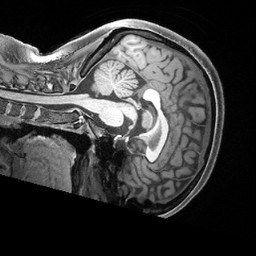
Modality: T1w
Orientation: sagittal
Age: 27
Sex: female
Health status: healthy
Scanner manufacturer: siemens
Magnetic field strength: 3 T
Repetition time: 2.4 s
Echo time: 0.00222 s